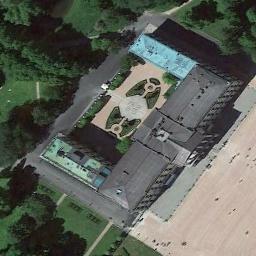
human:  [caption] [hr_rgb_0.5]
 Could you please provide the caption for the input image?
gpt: There are many trees of different sizes beside the palace .

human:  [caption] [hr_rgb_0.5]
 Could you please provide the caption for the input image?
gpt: The palace is on the grass next to some trees .

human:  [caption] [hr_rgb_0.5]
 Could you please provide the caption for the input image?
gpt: The dark gray palace has two blue buildings, An open area and a courtyard and the palace is surrounded by a green area .

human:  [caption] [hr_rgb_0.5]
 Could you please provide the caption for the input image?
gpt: The palace is surrounded by bare land .

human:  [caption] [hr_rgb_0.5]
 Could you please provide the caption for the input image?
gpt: There are some green trees beside the black palace .